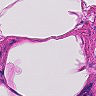
Metastatic tissue present: no